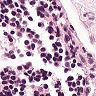
Metastatic tissue present: no